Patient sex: M
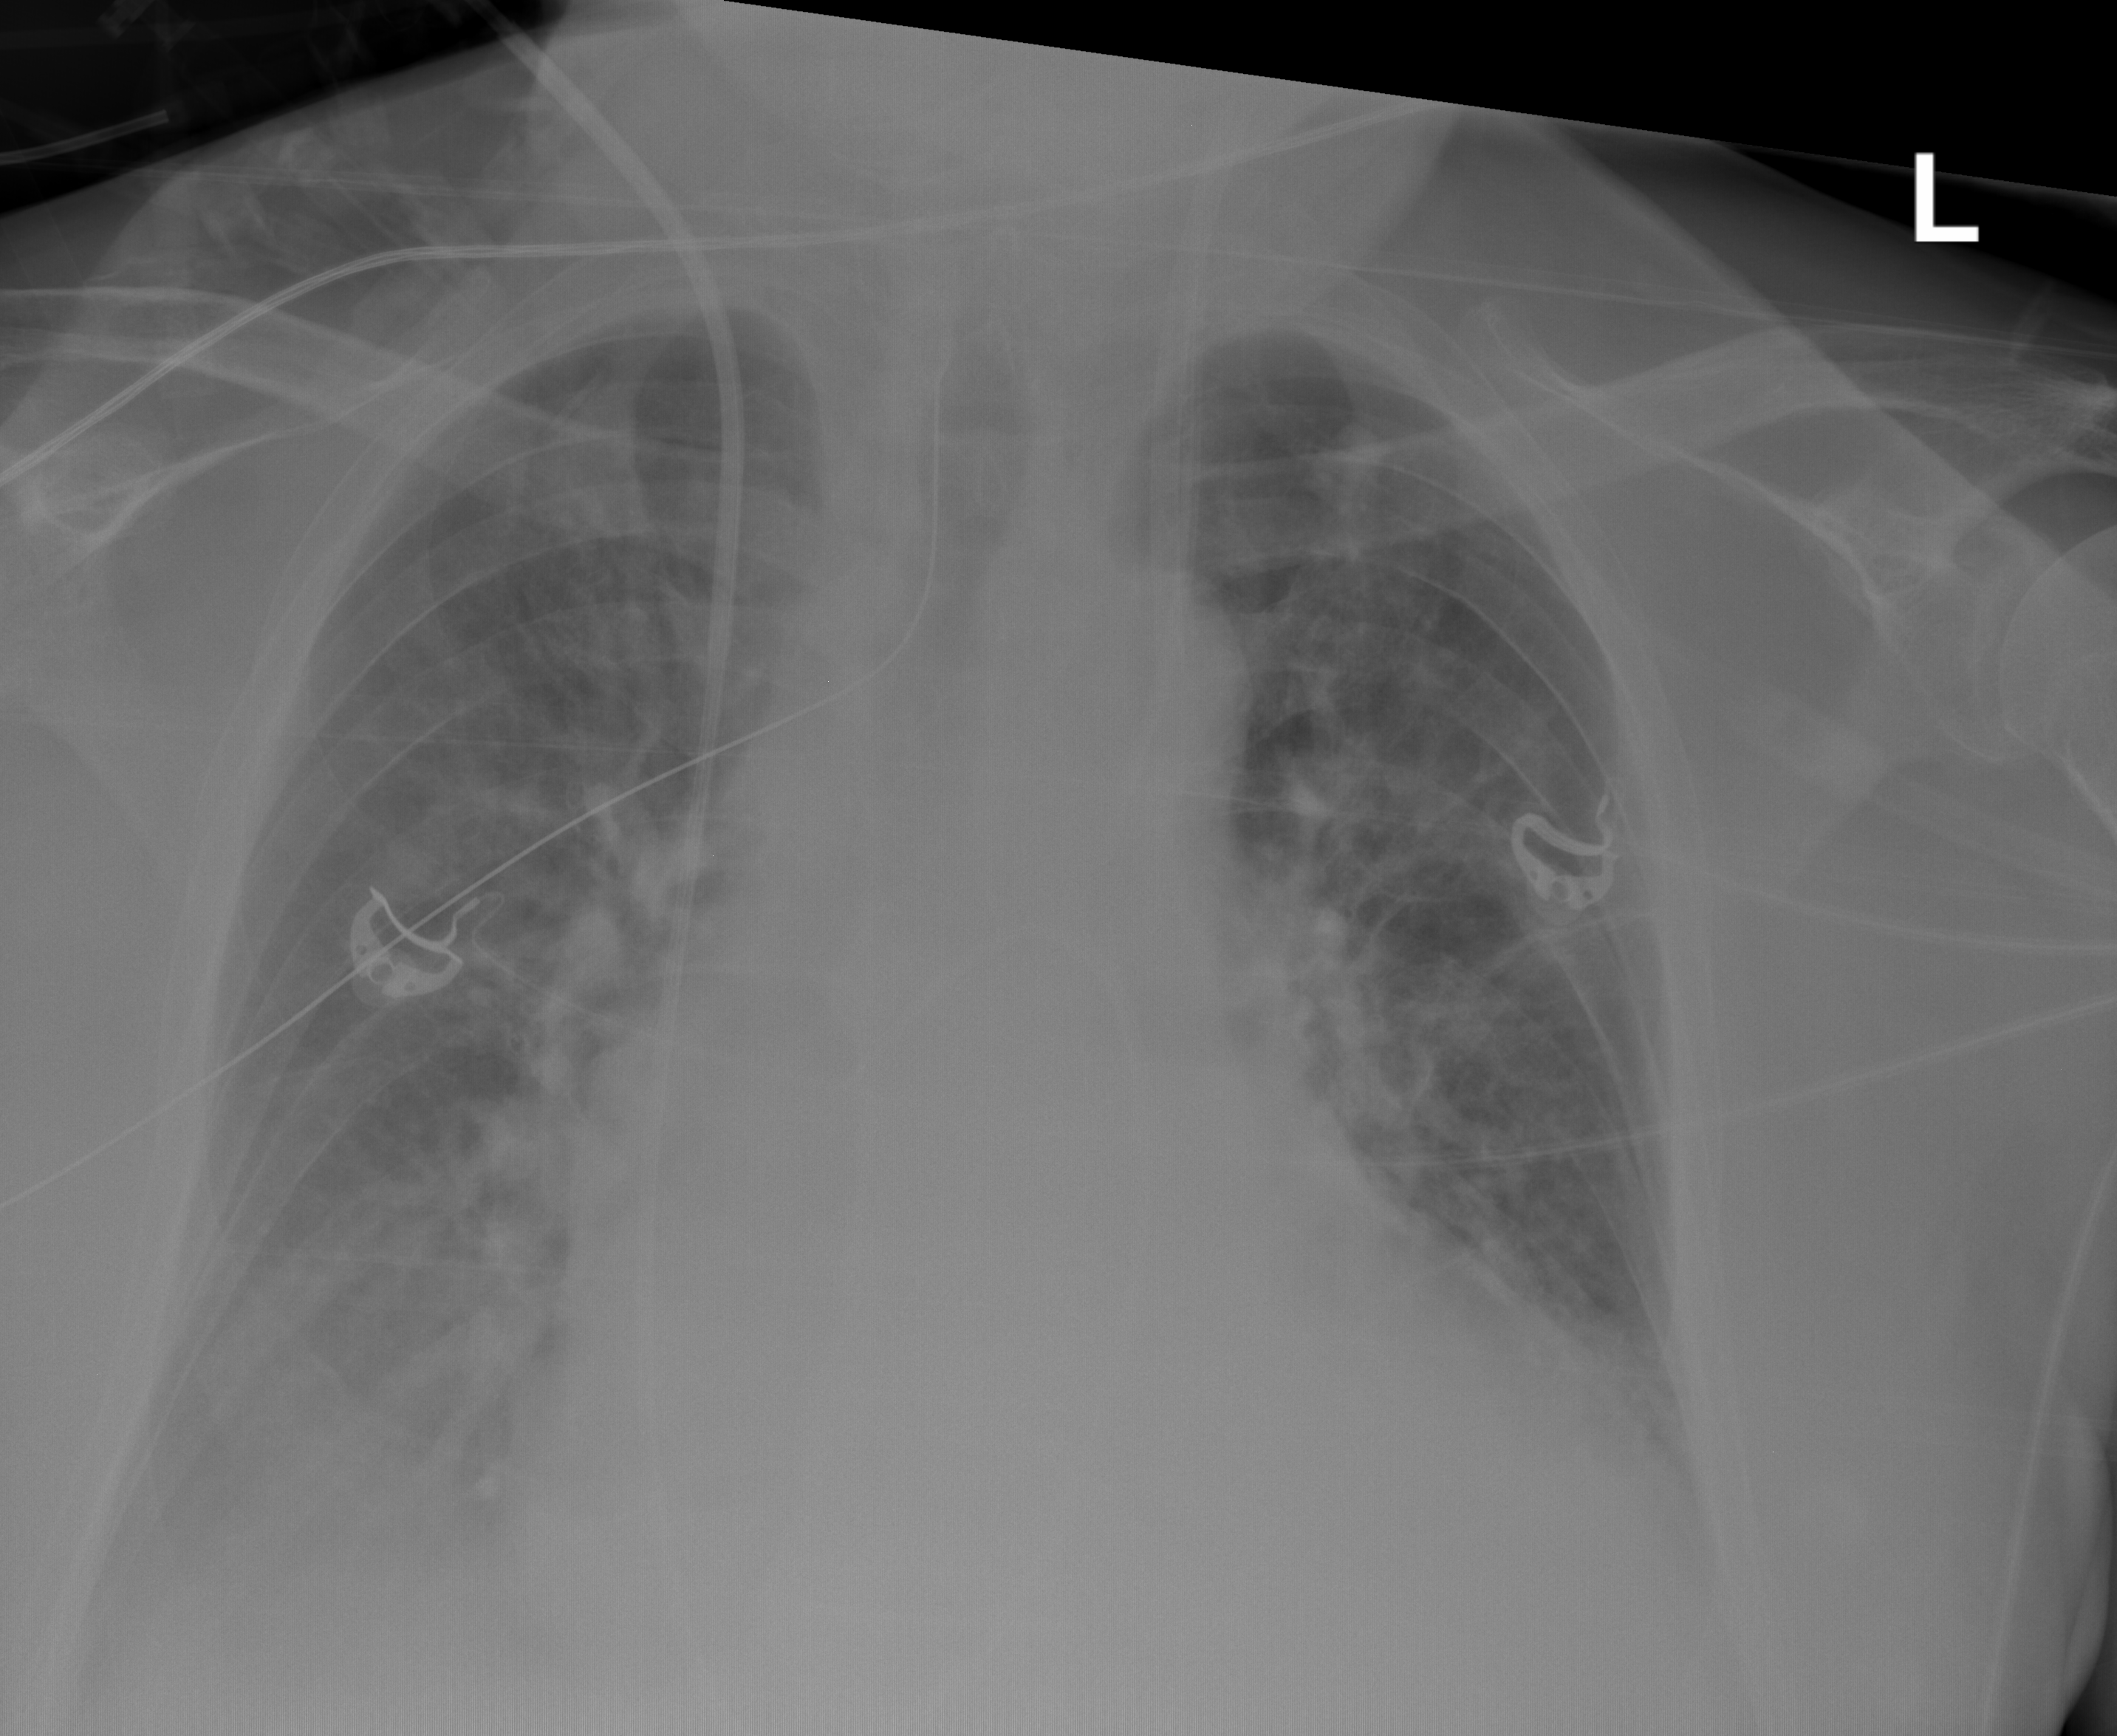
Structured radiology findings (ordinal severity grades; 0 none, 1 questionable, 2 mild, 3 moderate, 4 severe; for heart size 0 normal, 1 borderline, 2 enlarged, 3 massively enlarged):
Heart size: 2
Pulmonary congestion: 3
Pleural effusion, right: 2
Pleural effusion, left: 2
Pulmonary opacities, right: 0
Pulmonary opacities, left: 0
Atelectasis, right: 2
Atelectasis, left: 0